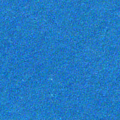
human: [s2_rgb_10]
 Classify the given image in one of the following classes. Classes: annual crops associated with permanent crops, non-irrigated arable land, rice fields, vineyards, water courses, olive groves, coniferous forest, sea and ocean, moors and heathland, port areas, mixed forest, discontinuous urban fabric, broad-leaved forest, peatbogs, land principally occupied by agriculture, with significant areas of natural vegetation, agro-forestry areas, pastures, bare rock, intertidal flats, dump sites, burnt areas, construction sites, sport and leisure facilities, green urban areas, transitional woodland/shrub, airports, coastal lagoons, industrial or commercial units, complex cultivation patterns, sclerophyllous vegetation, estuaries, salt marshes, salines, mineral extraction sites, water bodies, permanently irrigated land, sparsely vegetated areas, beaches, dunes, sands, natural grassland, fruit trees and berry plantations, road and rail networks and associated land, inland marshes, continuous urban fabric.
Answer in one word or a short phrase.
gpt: sea and ocean